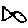
Label: fish